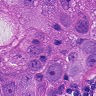
Metastatic tissue present: yes